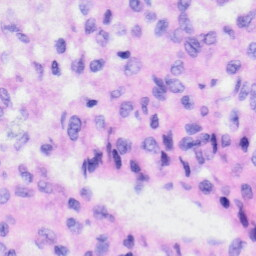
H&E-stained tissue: Liver